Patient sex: M
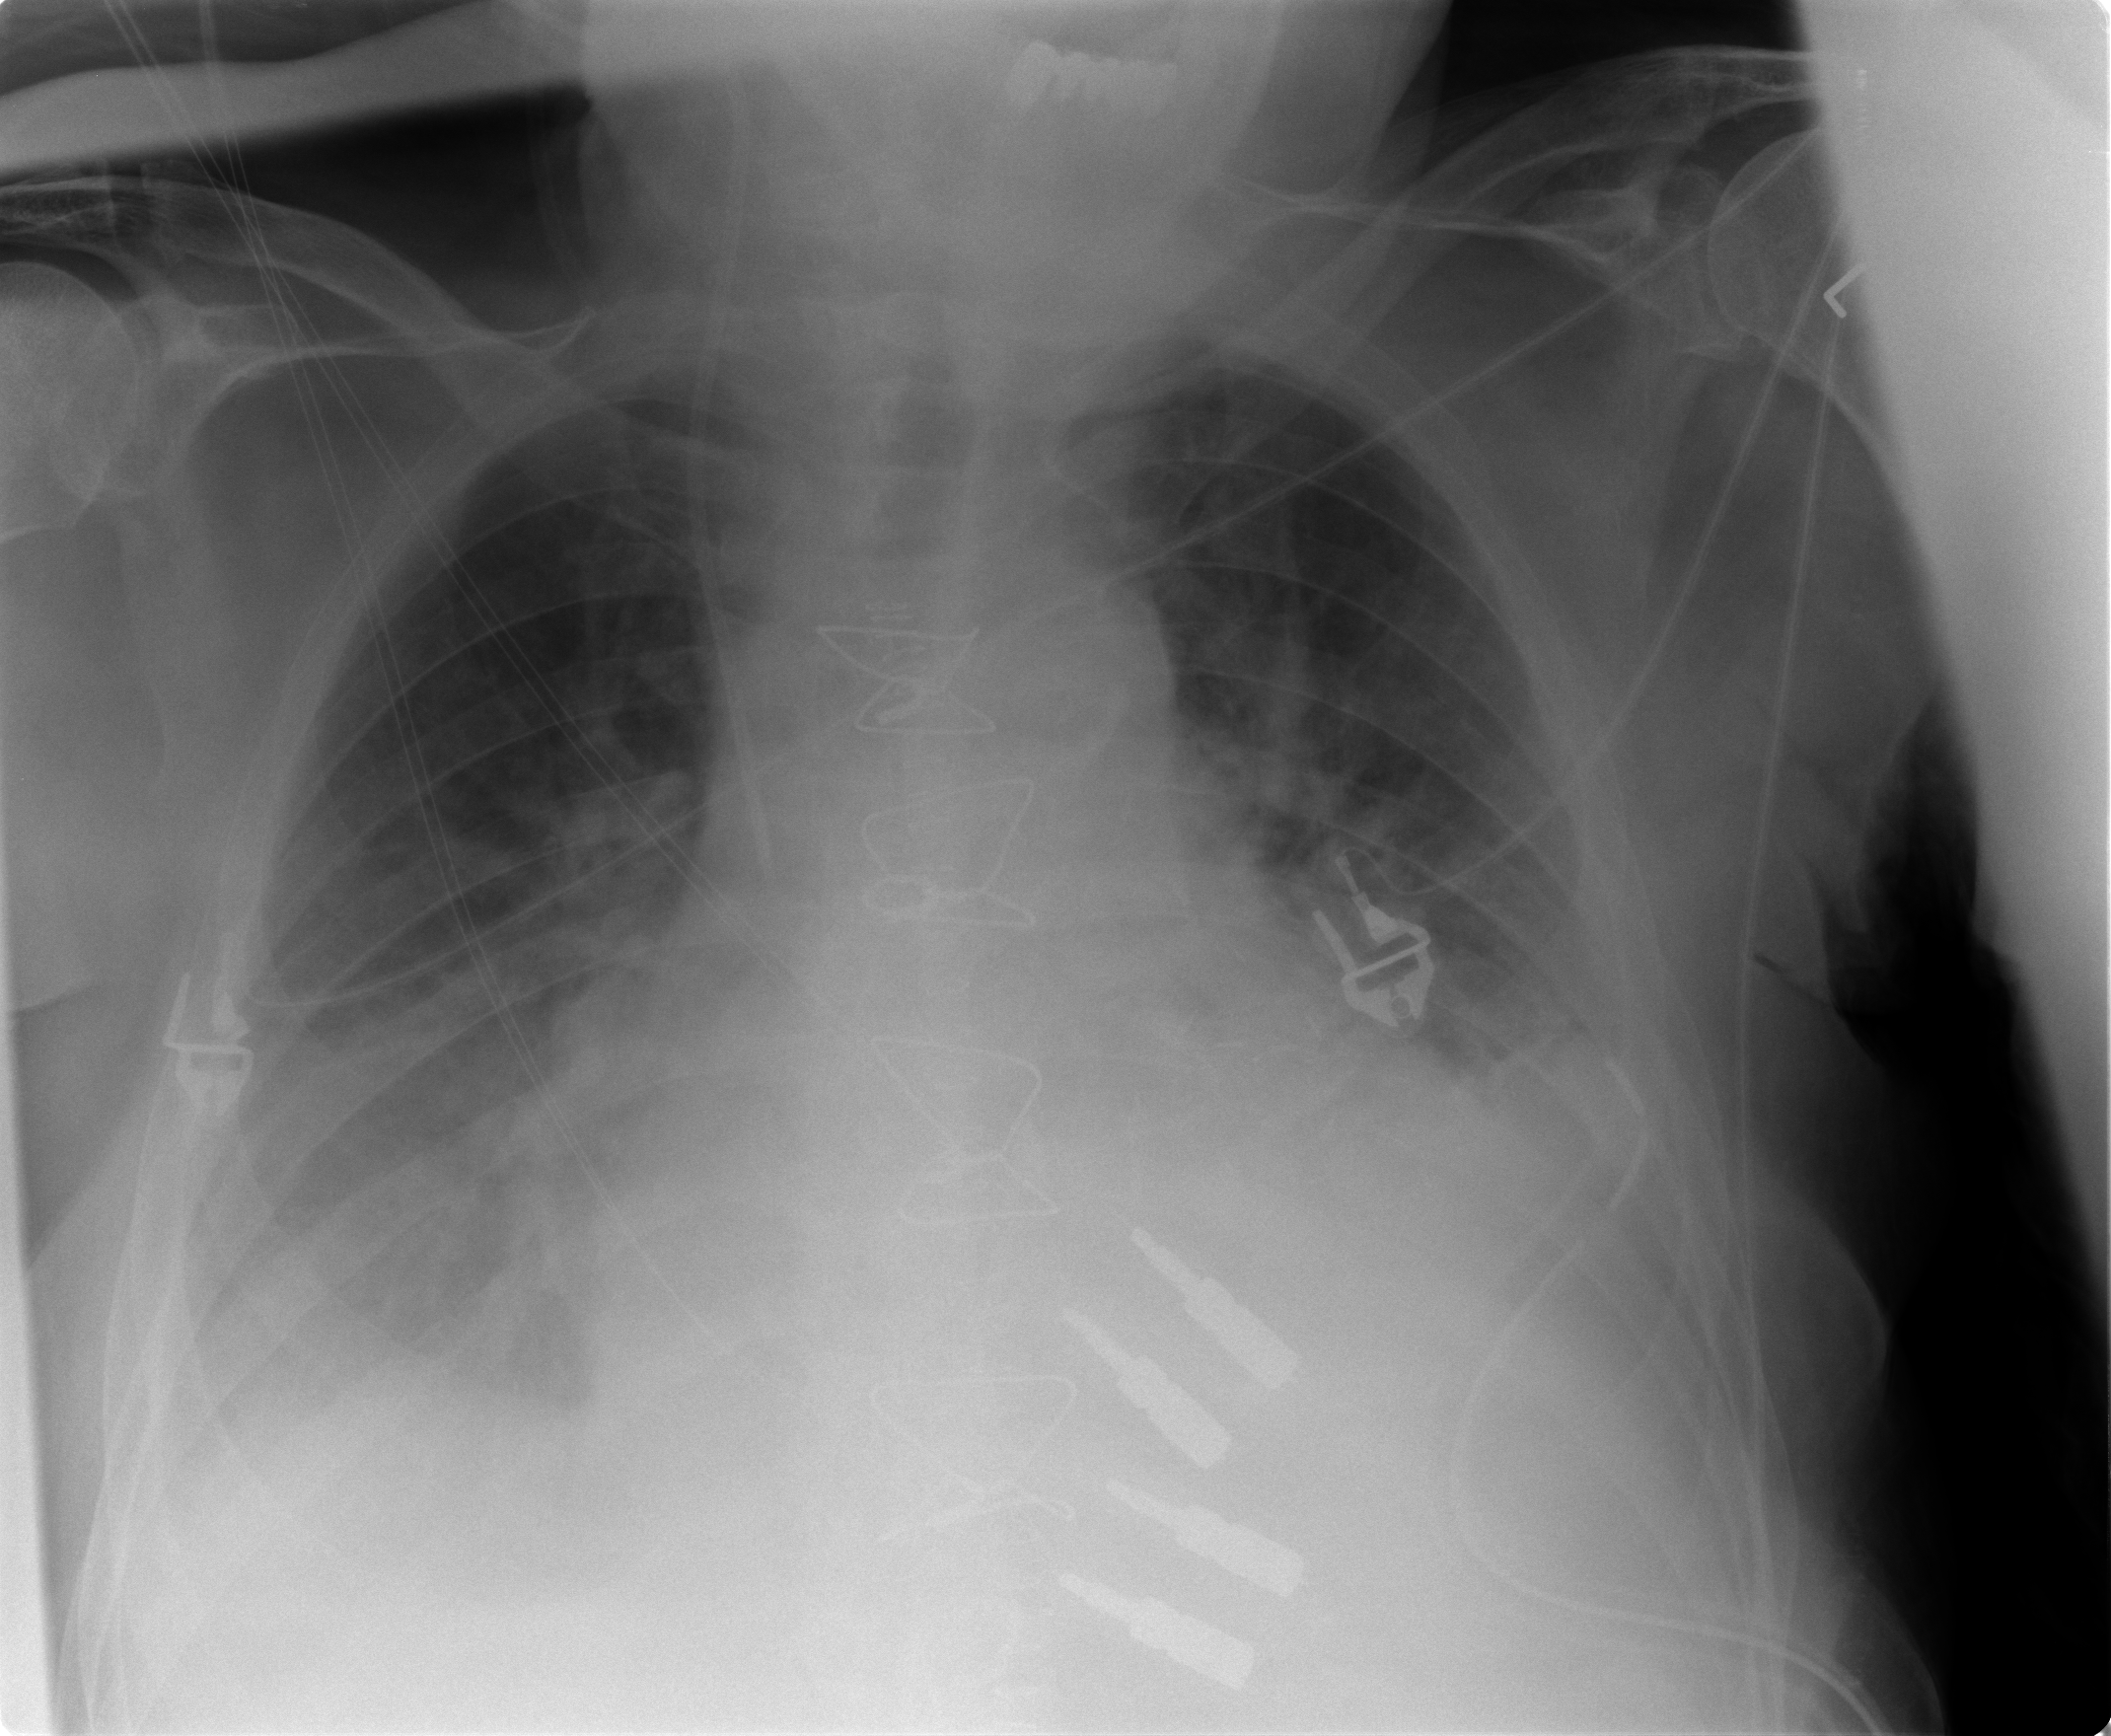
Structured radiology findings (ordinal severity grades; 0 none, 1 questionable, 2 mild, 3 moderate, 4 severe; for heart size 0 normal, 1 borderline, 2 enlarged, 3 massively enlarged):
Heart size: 2
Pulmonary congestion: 1
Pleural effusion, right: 2
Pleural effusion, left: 2
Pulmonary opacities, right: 1
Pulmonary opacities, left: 1
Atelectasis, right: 2
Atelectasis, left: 2